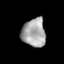
Tissue: prostate
Cell type: Epithelial cells
Senescence score: 0.2982
Nuclear area (px): 652
Mean DAPI intensity: 166.483